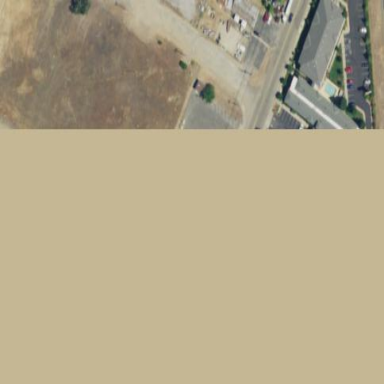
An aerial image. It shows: Retail fuel station.